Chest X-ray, AP view. Patient: 34 years old, sex M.
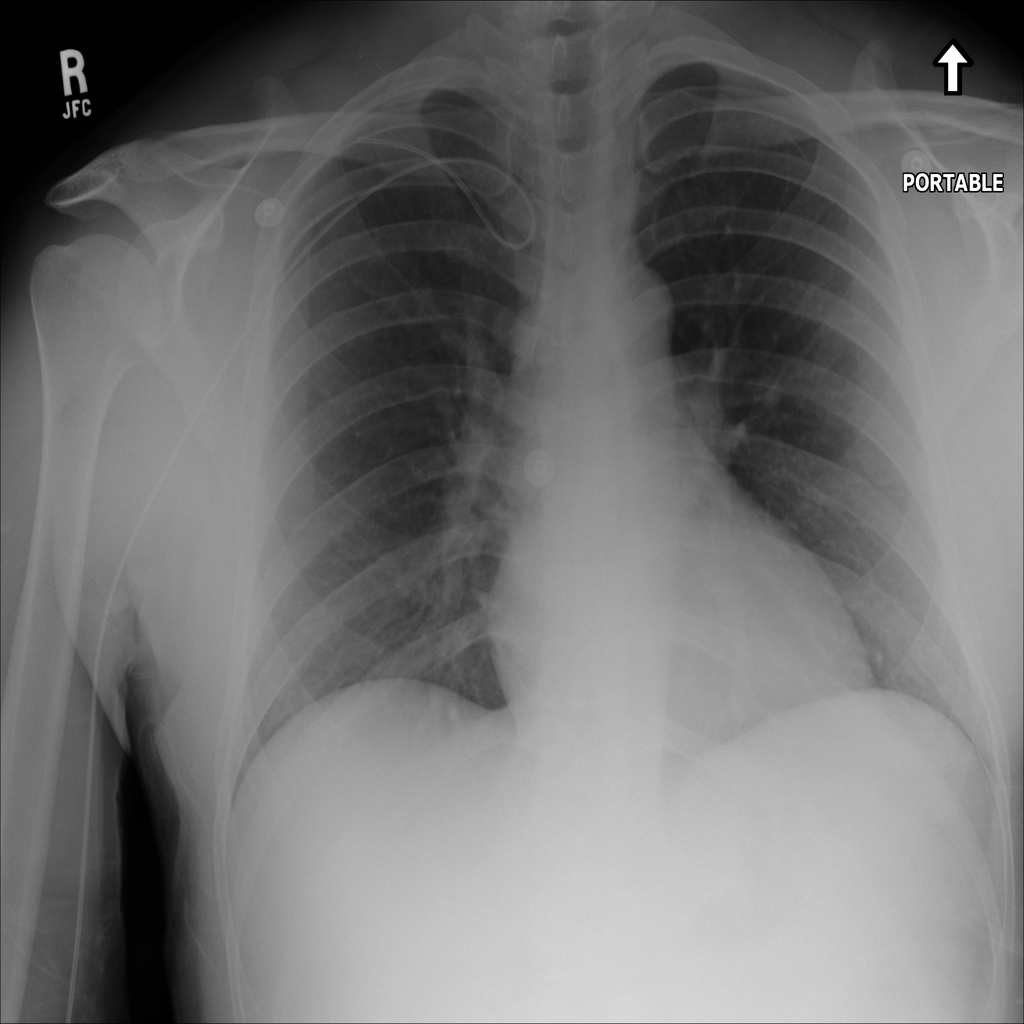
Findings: No Finding